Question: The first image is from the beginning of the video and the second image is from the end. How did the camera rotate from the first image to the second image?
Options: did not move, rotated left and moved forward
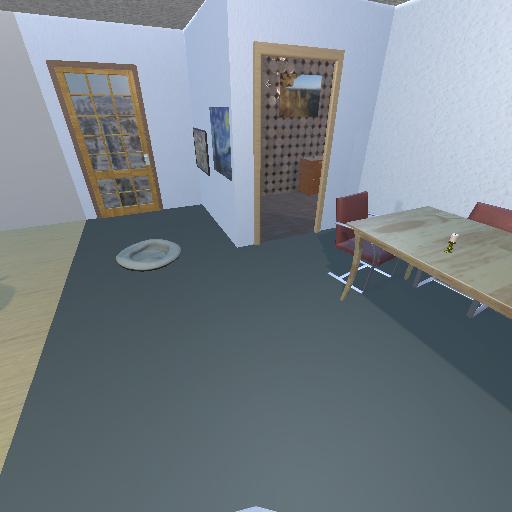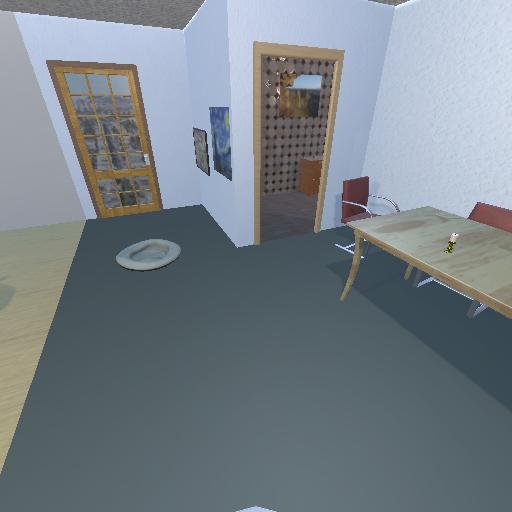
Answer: did not move